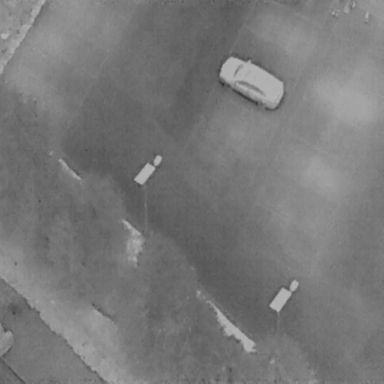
There is a Car in the infrared image.